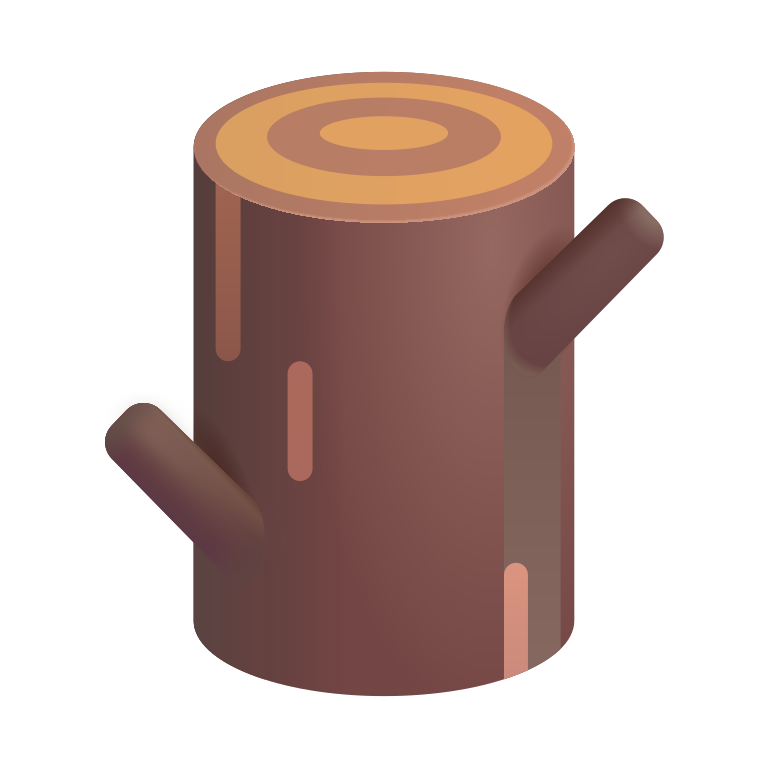
wood color